Question: I am writing a check in/out program in excel and have gotten te request that if a line contains "|0|" it should get a different font color.
I've tried with Instr and Cells().Characters but I cannot seem to figure out how to do it.
The cells can have a variety of rows of text. Which is easy enough to solve with splitting them on a return and having a for loop loop, but I cannot seem to figure out how to assign a different font color to a row of text that contains the required value.
Image for illustration of the data:
<URL>
How do I best solve this?
Added information:
The goal of this is that on button press the whole line of text where the |O| is would be collored differently. Other lines of text that do not have this will remain the same color.
Like in this image as a concept
[]
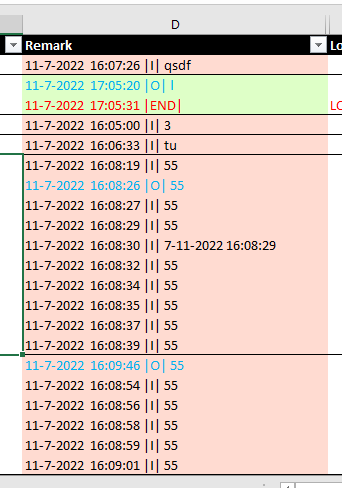
Answer: try this
'''
Public Sub ExampleMainSub()
Dim cell As Range
For Each cell In Selection
If HasMySymbols(cell.Value) Then
WorkWithCellContent cell
Else
cell.Font.ColorIndex = xlAutomatic
cell.Font.TintAndShade = 0
End If
Next cell
End Sub
Private Sub WorkWithCellContent(ByVal cell As Range)
Dim arr As Variant
arr = Split(cell.Value, Chr(10))
Dim firstPosOfRow As Long
firstPosOfRow = 1
Dim subLine As Variant
For Each subLine In arr
If HasMySymbols(subLine) Then
cell.Characters(start:=firstPosOfRow, Length:=Len(subLine)).Font.Color = vbRed
Else
cell.Characters(start:=firstPosOfRow, Length:=Len(subLine)).Font.ColorIndex = xlAutomatic
End If
firstPosOfRow = firstPosOfRow + Len(subLine) + 1 '+1 is needed
Next subLine
End Sub
Private Function HasMySymbols(ByVal somestring As String) As Boolean
HasMySymbols = InStr(1, somestring, "|0|") > 0
End Function
'''